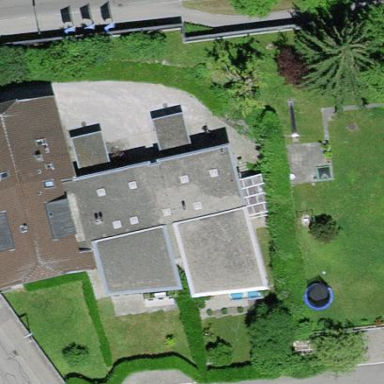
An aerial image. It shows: Residential building.